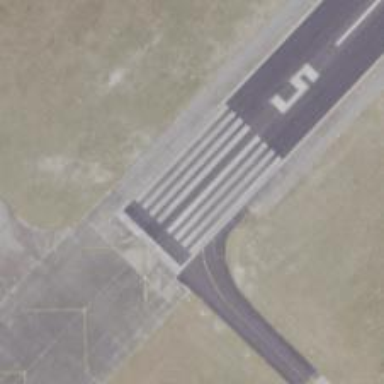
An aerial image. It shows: Runway surface made of asphalt at airport.